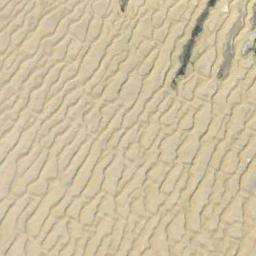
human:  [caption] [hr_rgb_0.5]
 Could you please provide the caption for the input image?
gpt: There are white desert with a line of green plants .

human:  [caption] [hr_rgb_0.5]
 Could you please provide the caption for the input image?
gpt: There are many lines in the desert .

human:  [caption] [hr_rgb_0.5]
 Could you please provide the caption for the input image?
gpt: The desert has brown soil and white soil and the desert terrain is rugged .

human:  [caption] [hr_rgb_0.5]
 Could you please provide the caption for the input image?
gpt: This is a yellow desert with wavy stripes .

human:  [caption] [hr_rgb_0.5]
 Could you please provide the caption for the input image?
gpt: A yellow desert with patterned stripes .